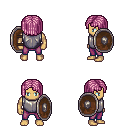
a pixel art fantasy rpg character, male body template, human, tanned skin, steel chest armor, magenta pants, pink pageboy hairstyle, shield, four views (front, back, left, right), 2x2 character sprite sheet, small pixel art, hard edges, no anti-aliasing